Aerial crown-view tile of a tropical tree (Barro Colorado Island, Panama), acquired 20250317:
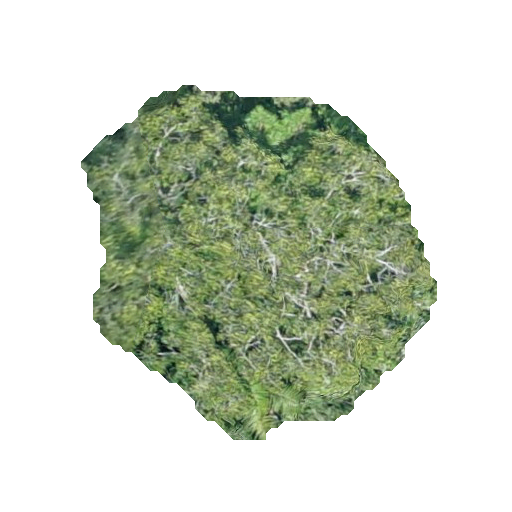
Species: Guatteria lucens
GBIF accepted scientific name: Guatteria lucens
Crown area: 133.69 m²